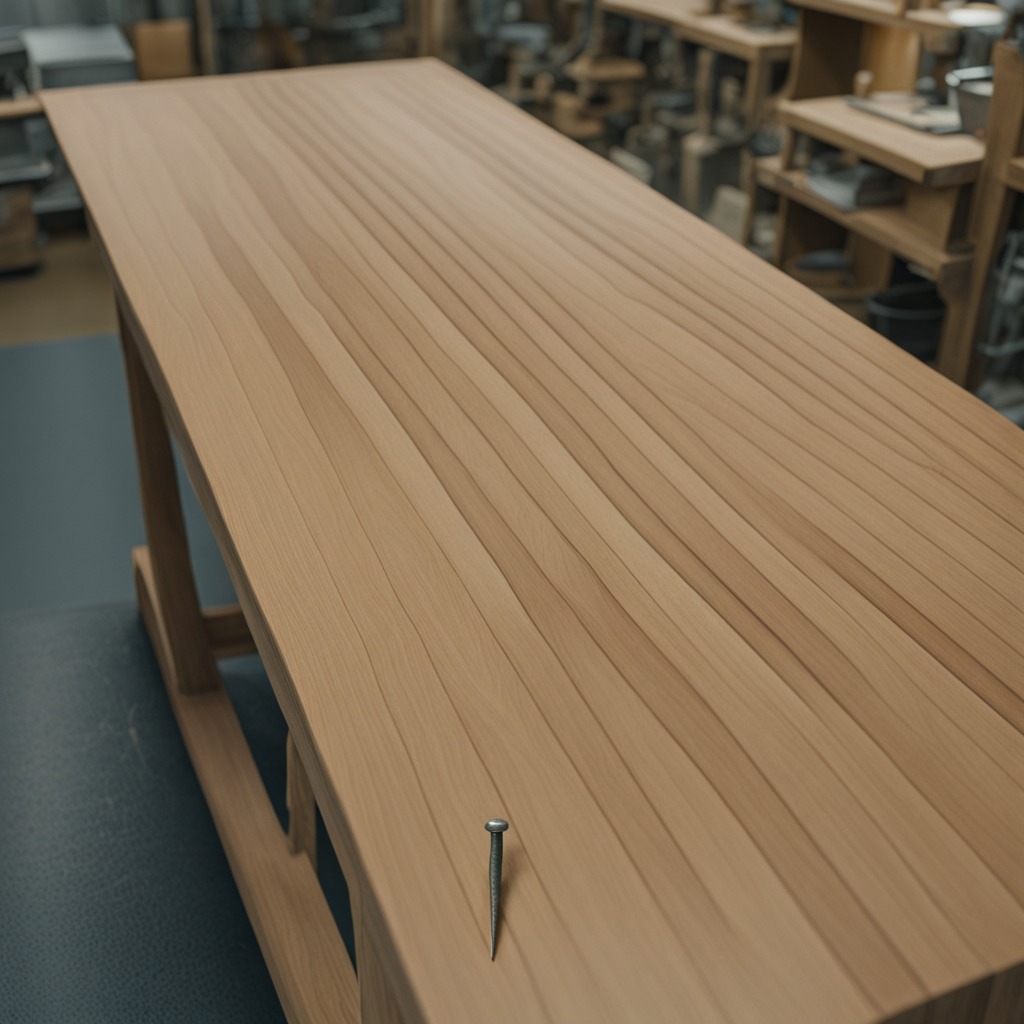
An iron nail is lying on a workbench inside a coastal fishing gear workshop.